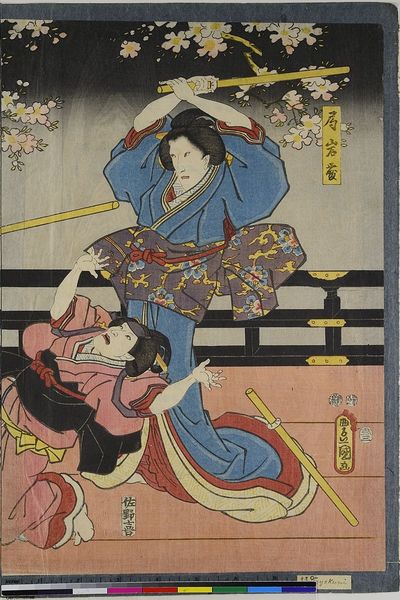
Titel: Schauspieler Ichikawa Danjuro VIII als Tsubone Iwafuji in einer Szene des zweiten Akts der Kabuki-Aufführung Hanato Mimasu yayoi no Hatsuyaku
Künstler: Utagawa Kunisada
Standort: Hamburg
Institution: Museum für Kunst und Gewerbe Hamburg
Schlagwörter: baum, blau, kampf, aquarell, gelb, zeichnung, blüten, rot, mord, theater, stock, holzschnitt, japan, schrift, papier, frühling, geisha, druckgraphik, druckgrafik, schlag, zeit, schauspieler, farbholzschnitt, schauspielerin, zweikampf, kimono, kirschblüte, kabuki, shogun, edo, reproduktionen, hokusai, druckerzeugnisse, theateraufführung, ukiyo